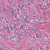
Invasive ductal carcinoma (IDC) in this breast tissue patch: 1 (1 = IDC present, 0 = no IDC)